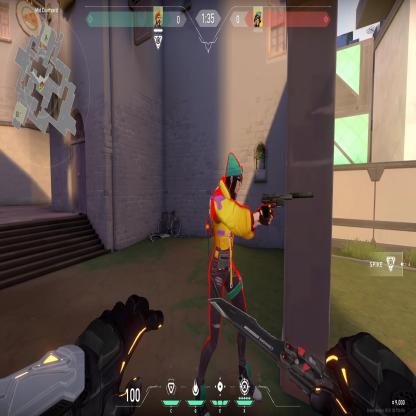
Label: enemy